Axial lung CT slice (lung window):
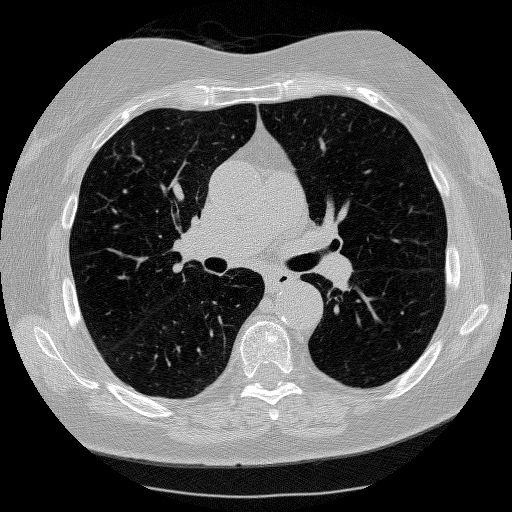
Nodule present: no